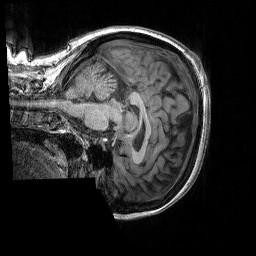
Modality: T1w
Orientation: sagittal
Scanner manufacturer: siemens
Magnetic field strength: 3 T
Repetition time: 2.3 s
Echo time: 0.00298 s